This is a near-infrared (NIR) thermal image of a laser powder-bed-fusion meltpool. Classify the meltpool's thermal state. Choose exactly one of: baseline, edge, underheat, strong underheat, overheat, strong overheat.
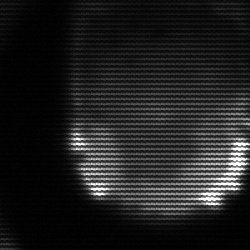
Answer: edge